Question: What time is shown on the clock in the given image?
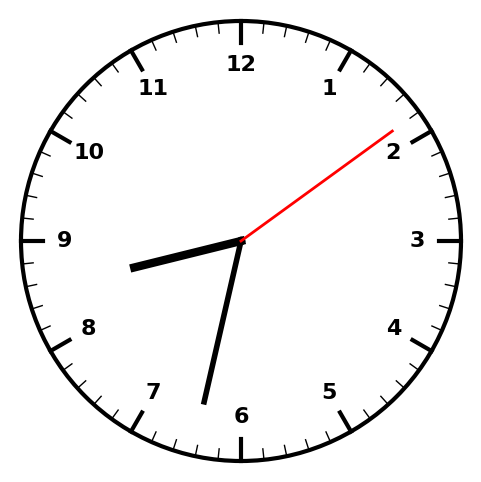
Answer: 08:32:09